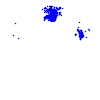
Particle: electron